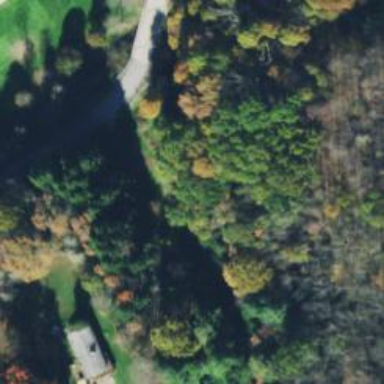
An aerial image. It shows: Driveway.